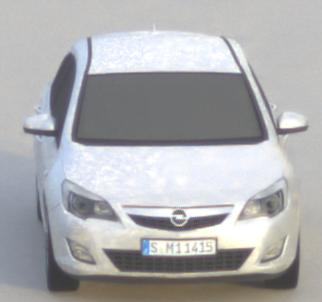
Make: Opel
Model: Astra 1.4 ecoFlex
Detailed model: Astra (J)
Model produced from: 2009/12
Model produced until: 2010/12
Doors: 5
Color: white
Road condition: dry road
Daytime: sunrise or sunset
Contrast: low contrast